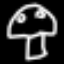
Label: mushroom